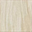
Piece: xx